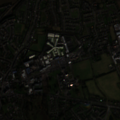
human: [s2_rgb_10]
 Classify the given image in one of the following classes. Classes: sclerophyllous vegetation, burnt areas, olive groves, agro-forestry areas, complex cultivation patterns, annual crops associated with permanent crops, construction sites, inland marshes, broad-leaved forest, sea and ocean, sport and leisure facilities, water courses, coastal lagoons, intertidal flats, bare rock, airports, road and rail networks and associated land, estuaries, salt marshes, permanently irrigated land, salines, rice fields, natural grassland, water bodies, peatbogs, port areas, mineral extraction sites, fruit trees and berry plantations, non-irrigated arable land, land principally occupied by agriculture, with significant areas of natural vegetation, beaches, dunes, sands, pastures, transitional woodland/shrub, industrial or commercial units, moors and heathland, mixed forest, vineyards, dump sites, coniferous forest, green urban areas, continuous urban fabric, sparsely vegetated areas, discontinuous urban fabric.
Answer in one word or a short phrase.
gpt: continuous urban fabric, discontinuous urban fabric, industrial or commercial units, pastures